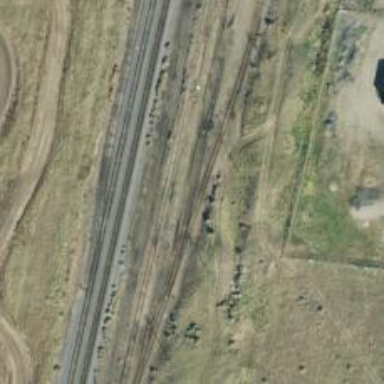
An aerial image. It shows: Disused railway yard.